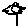
Label: flower